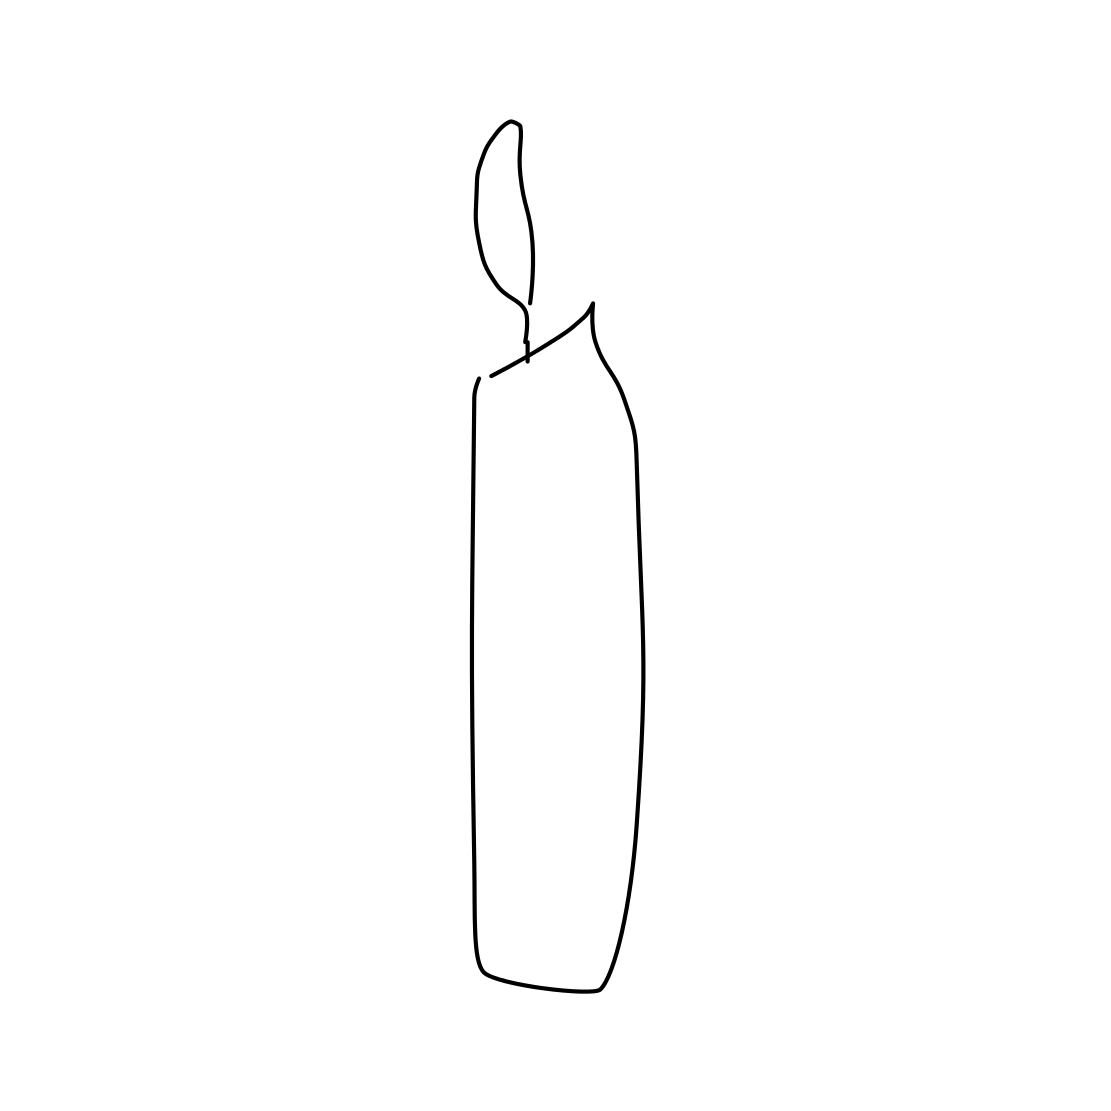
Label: candle